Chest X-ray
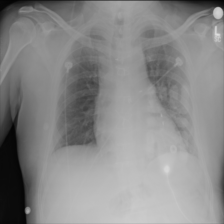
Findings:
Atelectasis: negative
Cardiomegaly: negative
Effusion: negative
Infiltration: negative
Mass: negative
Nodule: negative
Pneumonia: negative
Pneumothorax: negative
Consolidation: negative
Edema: negative
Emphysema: negative
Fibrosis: negative
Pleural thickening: negative
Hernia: negative